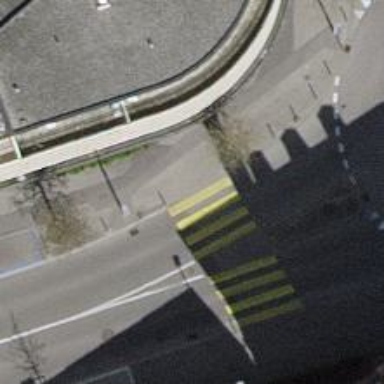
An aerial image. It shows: Marked crossing with pedestrian island.